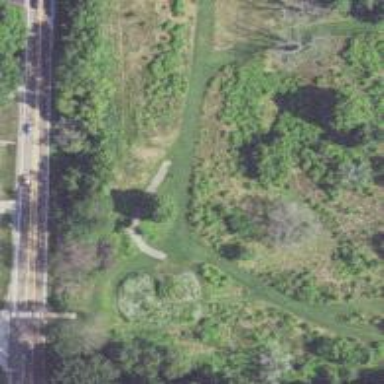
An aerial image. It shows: Path for both roads and golfers.